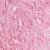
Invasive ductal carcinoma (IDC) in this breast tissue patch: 0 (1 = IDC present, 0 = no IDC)